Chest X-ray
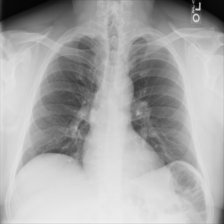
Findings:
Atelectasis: negative
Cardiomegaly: negative
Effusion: negative
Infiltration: negative
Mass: negative
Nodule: negative
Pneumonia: negative
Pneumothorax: negative
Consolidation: negative
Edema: negative
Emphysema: negative
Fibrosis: negative
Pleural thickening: negative
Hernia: negative